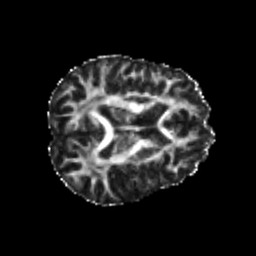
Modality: FA
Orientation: axial
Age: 24
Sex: male
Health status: healthy
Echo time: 0.074 s